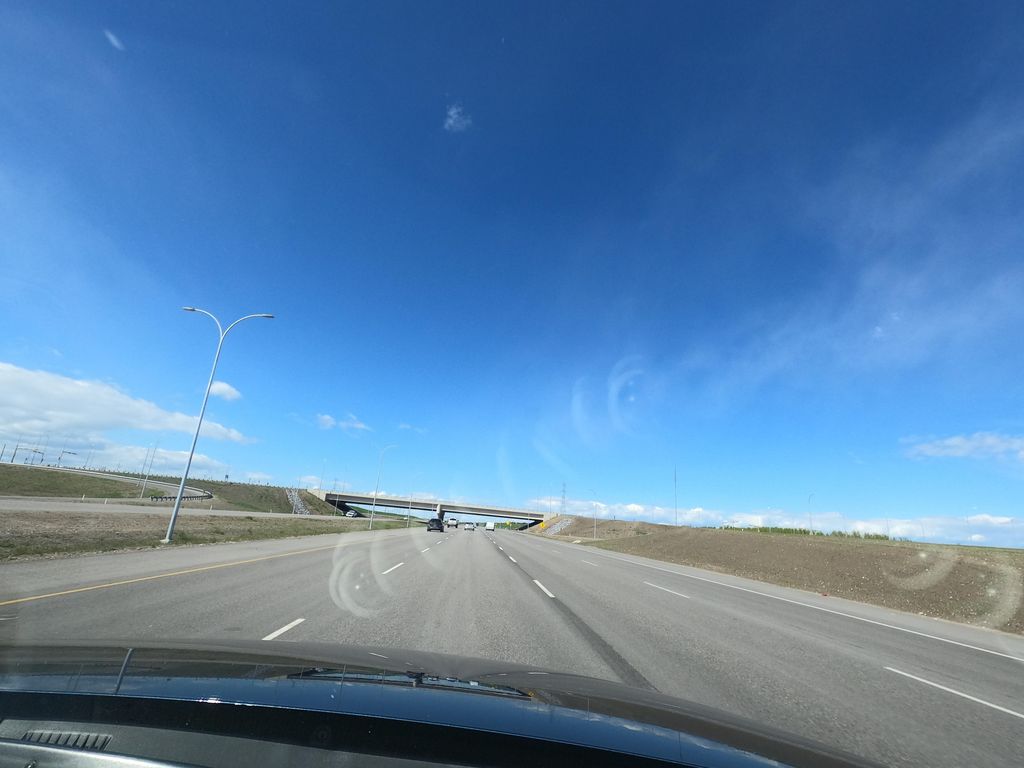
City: calgary